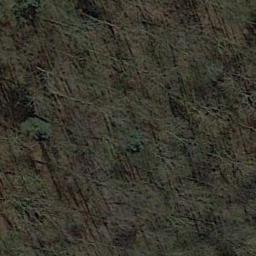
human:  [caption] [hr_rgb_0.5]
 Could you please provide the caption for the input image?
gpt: The forest is on the bare land .

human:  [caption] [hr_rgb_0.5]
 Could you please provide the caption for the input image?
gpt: Many withered trees are in a forest .

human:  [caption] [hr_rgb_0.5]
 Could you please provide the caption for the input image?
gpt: This is a dense forest .

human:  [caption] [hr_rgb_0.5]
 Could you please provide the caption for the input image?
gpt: The forest has some sparse green trees randomly arranged and the forest soil is deep yellow .

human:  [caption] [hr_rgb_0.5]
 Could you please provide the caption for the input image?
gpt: A sparse forest with some withered trees .